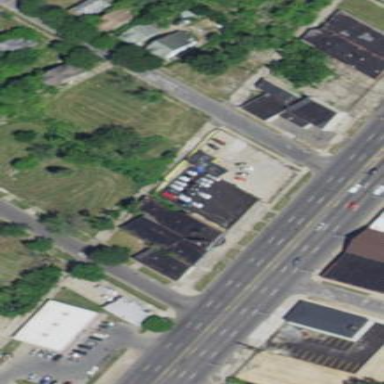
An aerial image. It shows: Car shop.